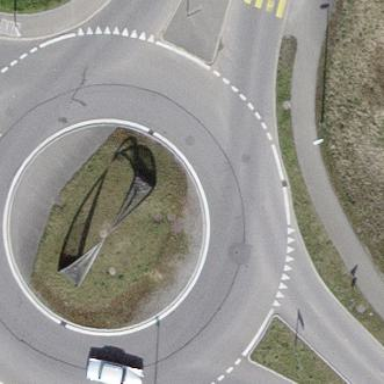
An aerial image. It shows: Primary highway with asphalt surface leading to roundabout. There are separate sidewalks along the road.